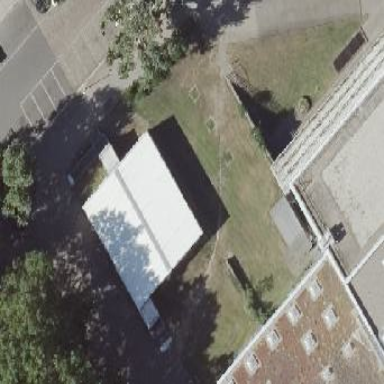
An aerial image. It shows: University building with white roof.